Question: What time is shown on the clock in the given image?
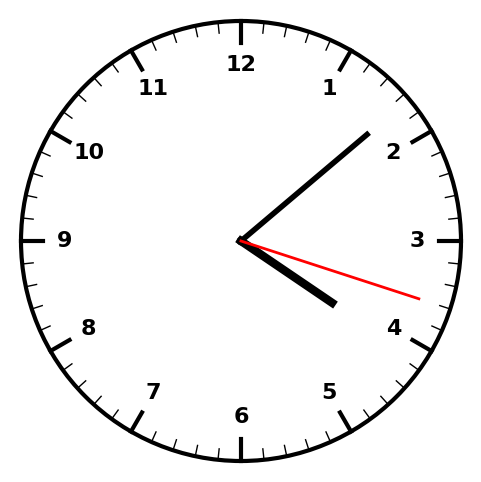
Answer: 04:08:18